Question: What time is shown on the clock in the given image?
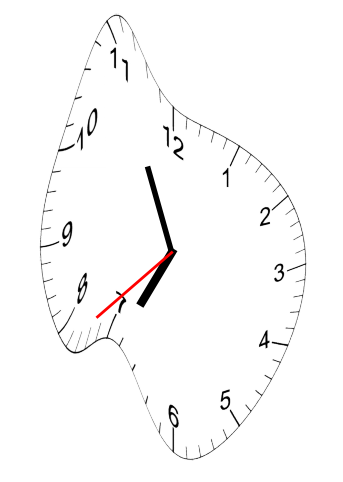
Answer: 06:55:38